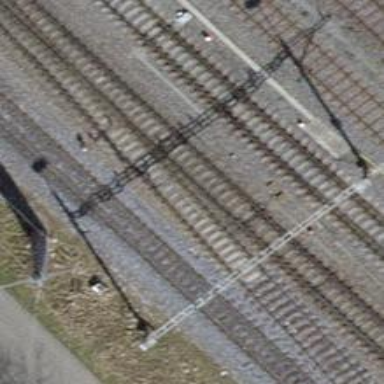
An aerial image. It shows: Railway switch.